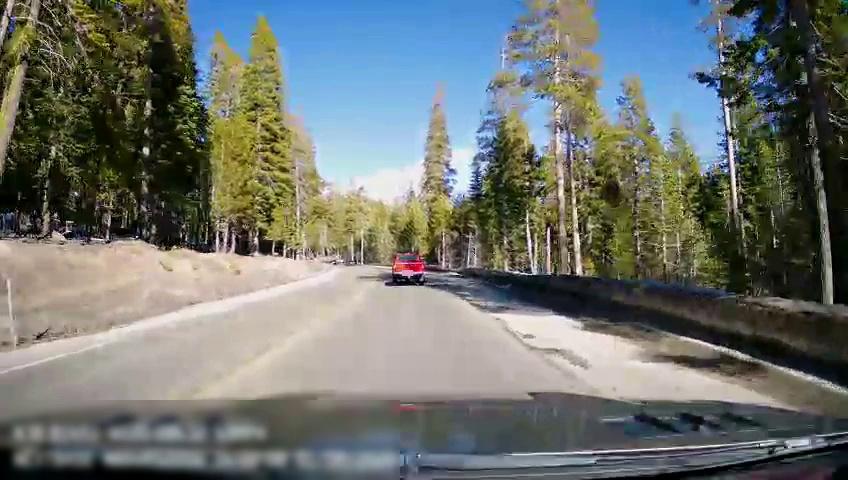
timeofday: Day
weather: Sunny
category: Drivable Space
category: Vehicles | Truck
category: Lanes | Opposite Lane